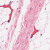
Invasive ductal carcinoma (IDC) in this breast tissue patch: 0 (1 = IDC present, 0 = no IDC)